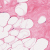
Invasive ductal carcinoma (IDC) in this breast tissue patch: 0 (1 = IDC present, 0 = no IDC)